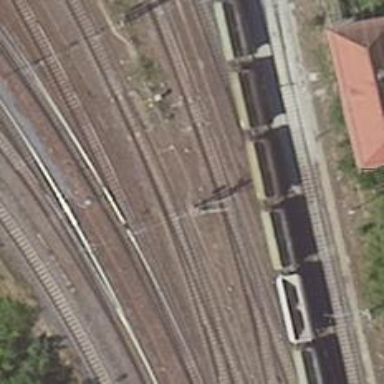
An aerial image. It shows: Railway switch.